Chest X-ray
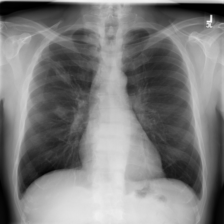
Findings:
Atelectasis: negative
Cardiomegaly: negative
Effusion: negative
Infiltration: negative
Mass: positive
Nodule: negative
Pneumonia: negative
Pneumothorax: negative
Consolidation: negative
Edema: negative
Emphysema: negative
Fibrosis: negative
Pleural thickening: negative
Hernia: negative